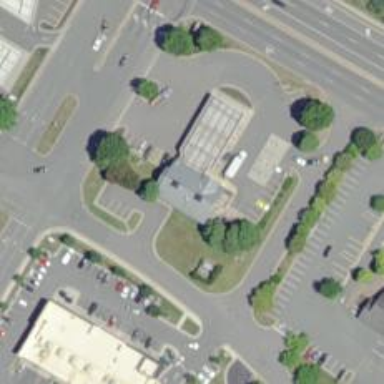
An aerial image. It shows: Convenience shop.